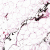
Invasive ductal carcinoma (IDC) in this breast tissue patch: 0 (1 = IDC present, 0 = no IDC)